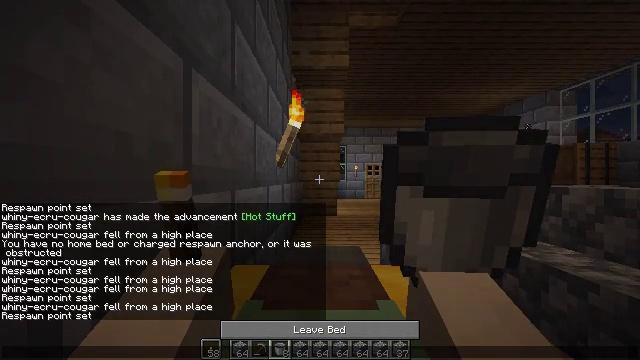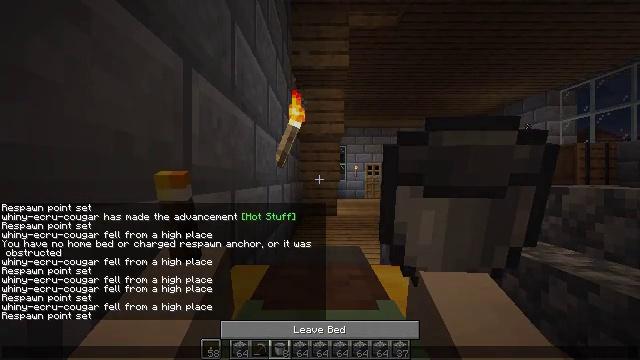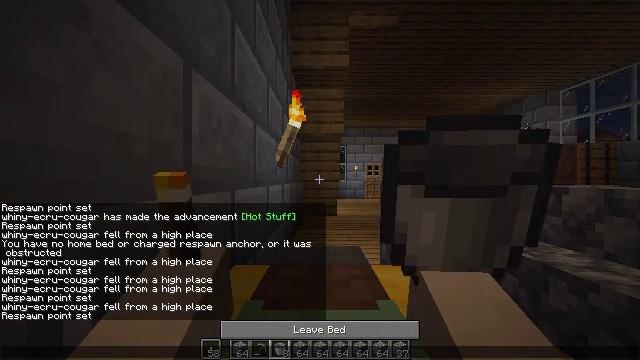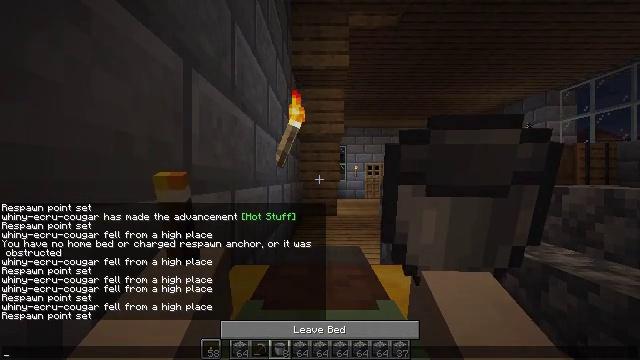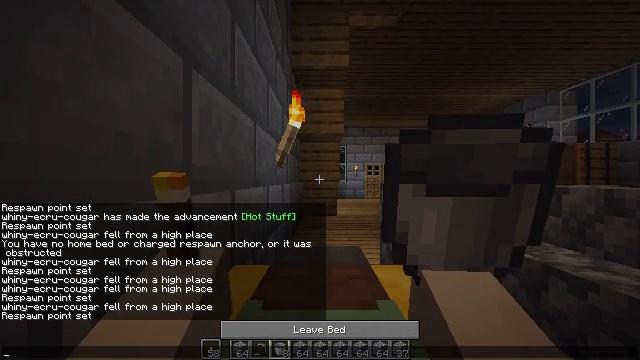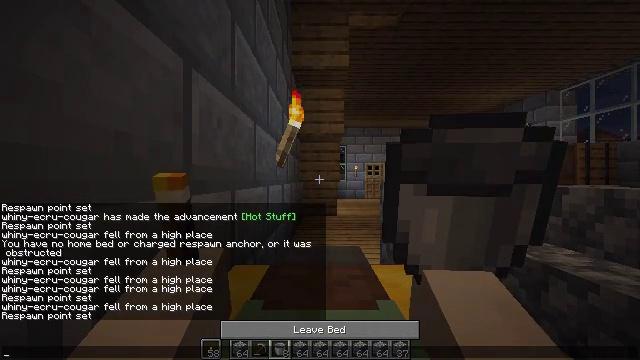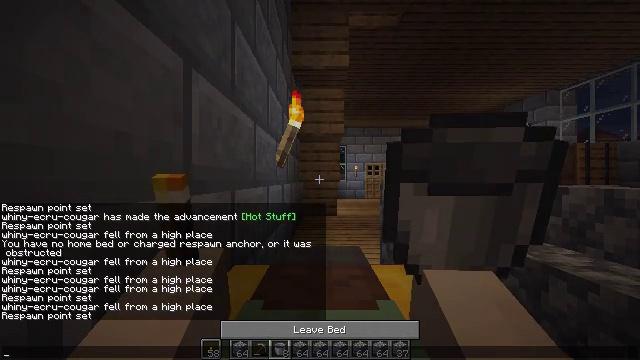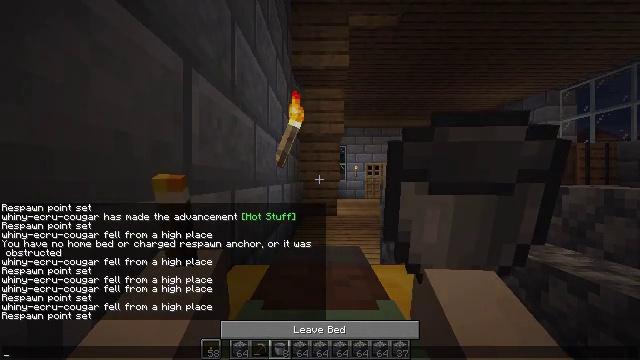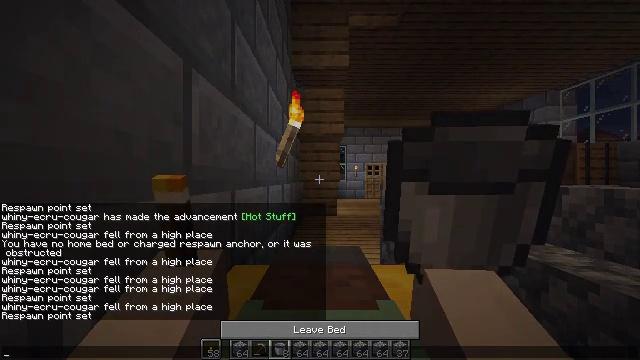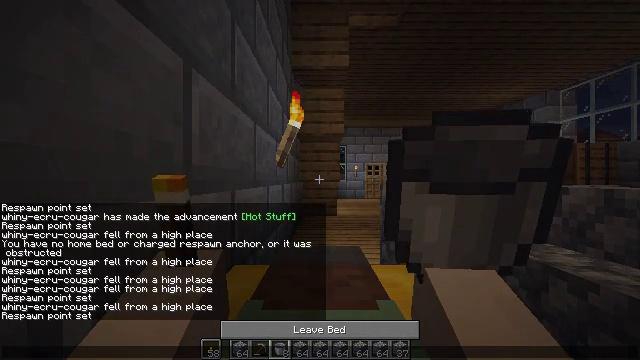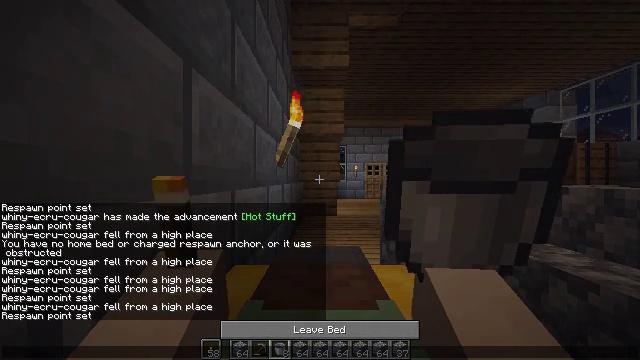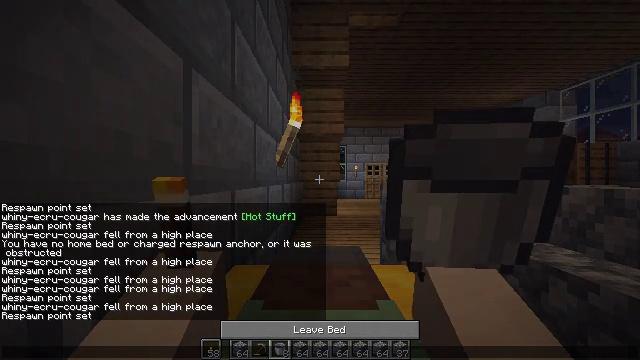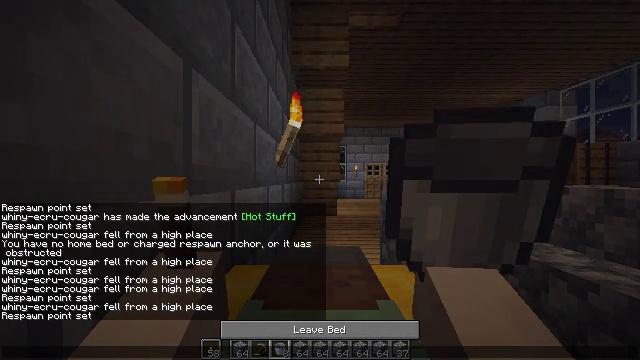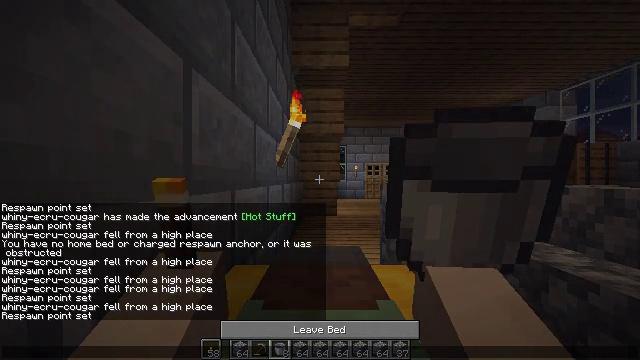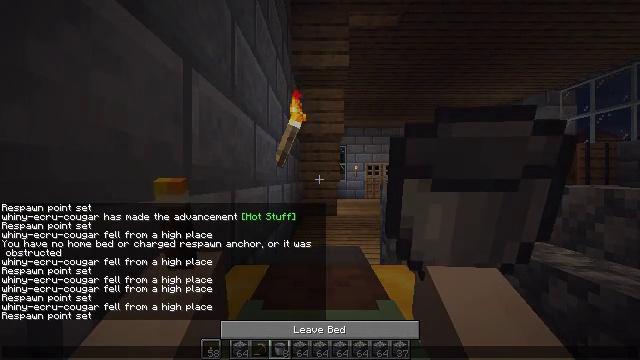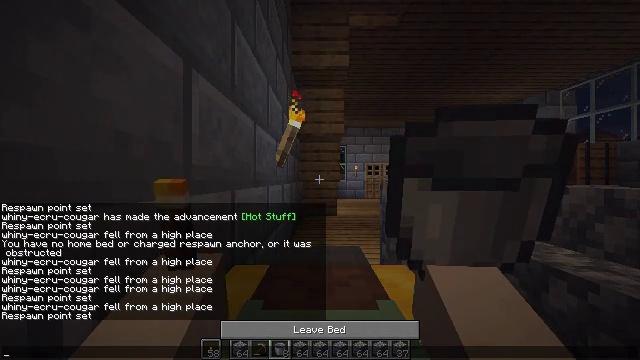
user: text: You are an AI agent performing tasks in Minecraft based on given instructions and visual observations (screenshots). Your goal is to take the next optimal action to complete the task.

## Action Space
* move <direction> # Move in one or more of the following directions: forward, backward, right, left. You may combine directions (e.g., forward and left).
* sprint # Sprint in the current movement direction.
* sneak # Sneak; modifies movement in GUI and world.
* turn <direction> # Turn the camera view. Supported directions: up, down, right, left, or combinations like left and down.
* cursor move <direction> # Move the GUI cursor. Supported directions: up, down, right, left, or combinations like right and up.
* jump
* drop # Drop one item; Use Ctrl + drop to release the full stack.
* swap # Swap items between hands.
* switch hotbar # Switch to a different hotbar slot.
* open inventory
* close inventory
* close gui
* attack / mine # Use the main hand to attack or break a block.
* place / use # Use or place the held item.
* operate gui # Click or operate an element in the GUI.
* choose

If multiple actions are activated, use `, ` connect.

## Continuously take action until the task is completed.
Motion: motion action
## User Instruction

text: Craft a dark oak trapdoor.
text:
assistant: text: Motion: no_op
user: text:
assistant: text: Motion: no_op
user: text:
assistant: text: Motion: no_op
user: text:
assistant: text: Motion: no_op
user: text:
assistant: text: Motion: no_op
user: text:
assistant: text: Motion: no_op
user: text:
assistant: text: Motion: no_op
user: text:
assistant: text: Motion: no_op
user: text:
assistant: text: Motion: no_op
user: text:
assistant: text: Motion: no_op
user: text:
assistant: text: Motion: no_op
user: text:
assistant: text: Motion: no_op
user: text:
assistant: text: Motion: no_op
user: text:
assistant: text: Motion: no_op
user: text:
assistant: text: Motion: no_op
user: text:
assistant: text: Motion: no_op
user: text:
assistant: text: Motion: no_op
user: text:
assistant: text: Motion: no_op
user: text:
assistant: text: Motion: no_op
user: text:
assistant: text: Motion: no_op
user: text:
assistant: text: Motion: no_op
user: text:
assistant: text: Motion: no_op
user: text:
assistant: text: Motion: no_op
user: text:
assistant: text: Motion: no_op
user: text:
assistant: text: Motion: no_op
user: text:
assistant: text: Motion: no_op
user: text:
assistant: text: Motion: no_op
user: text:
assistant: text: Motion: no_op
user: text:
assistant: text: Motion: no_op
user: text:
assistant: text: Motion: no_op